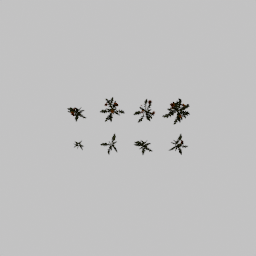
Label: nature